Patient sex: M
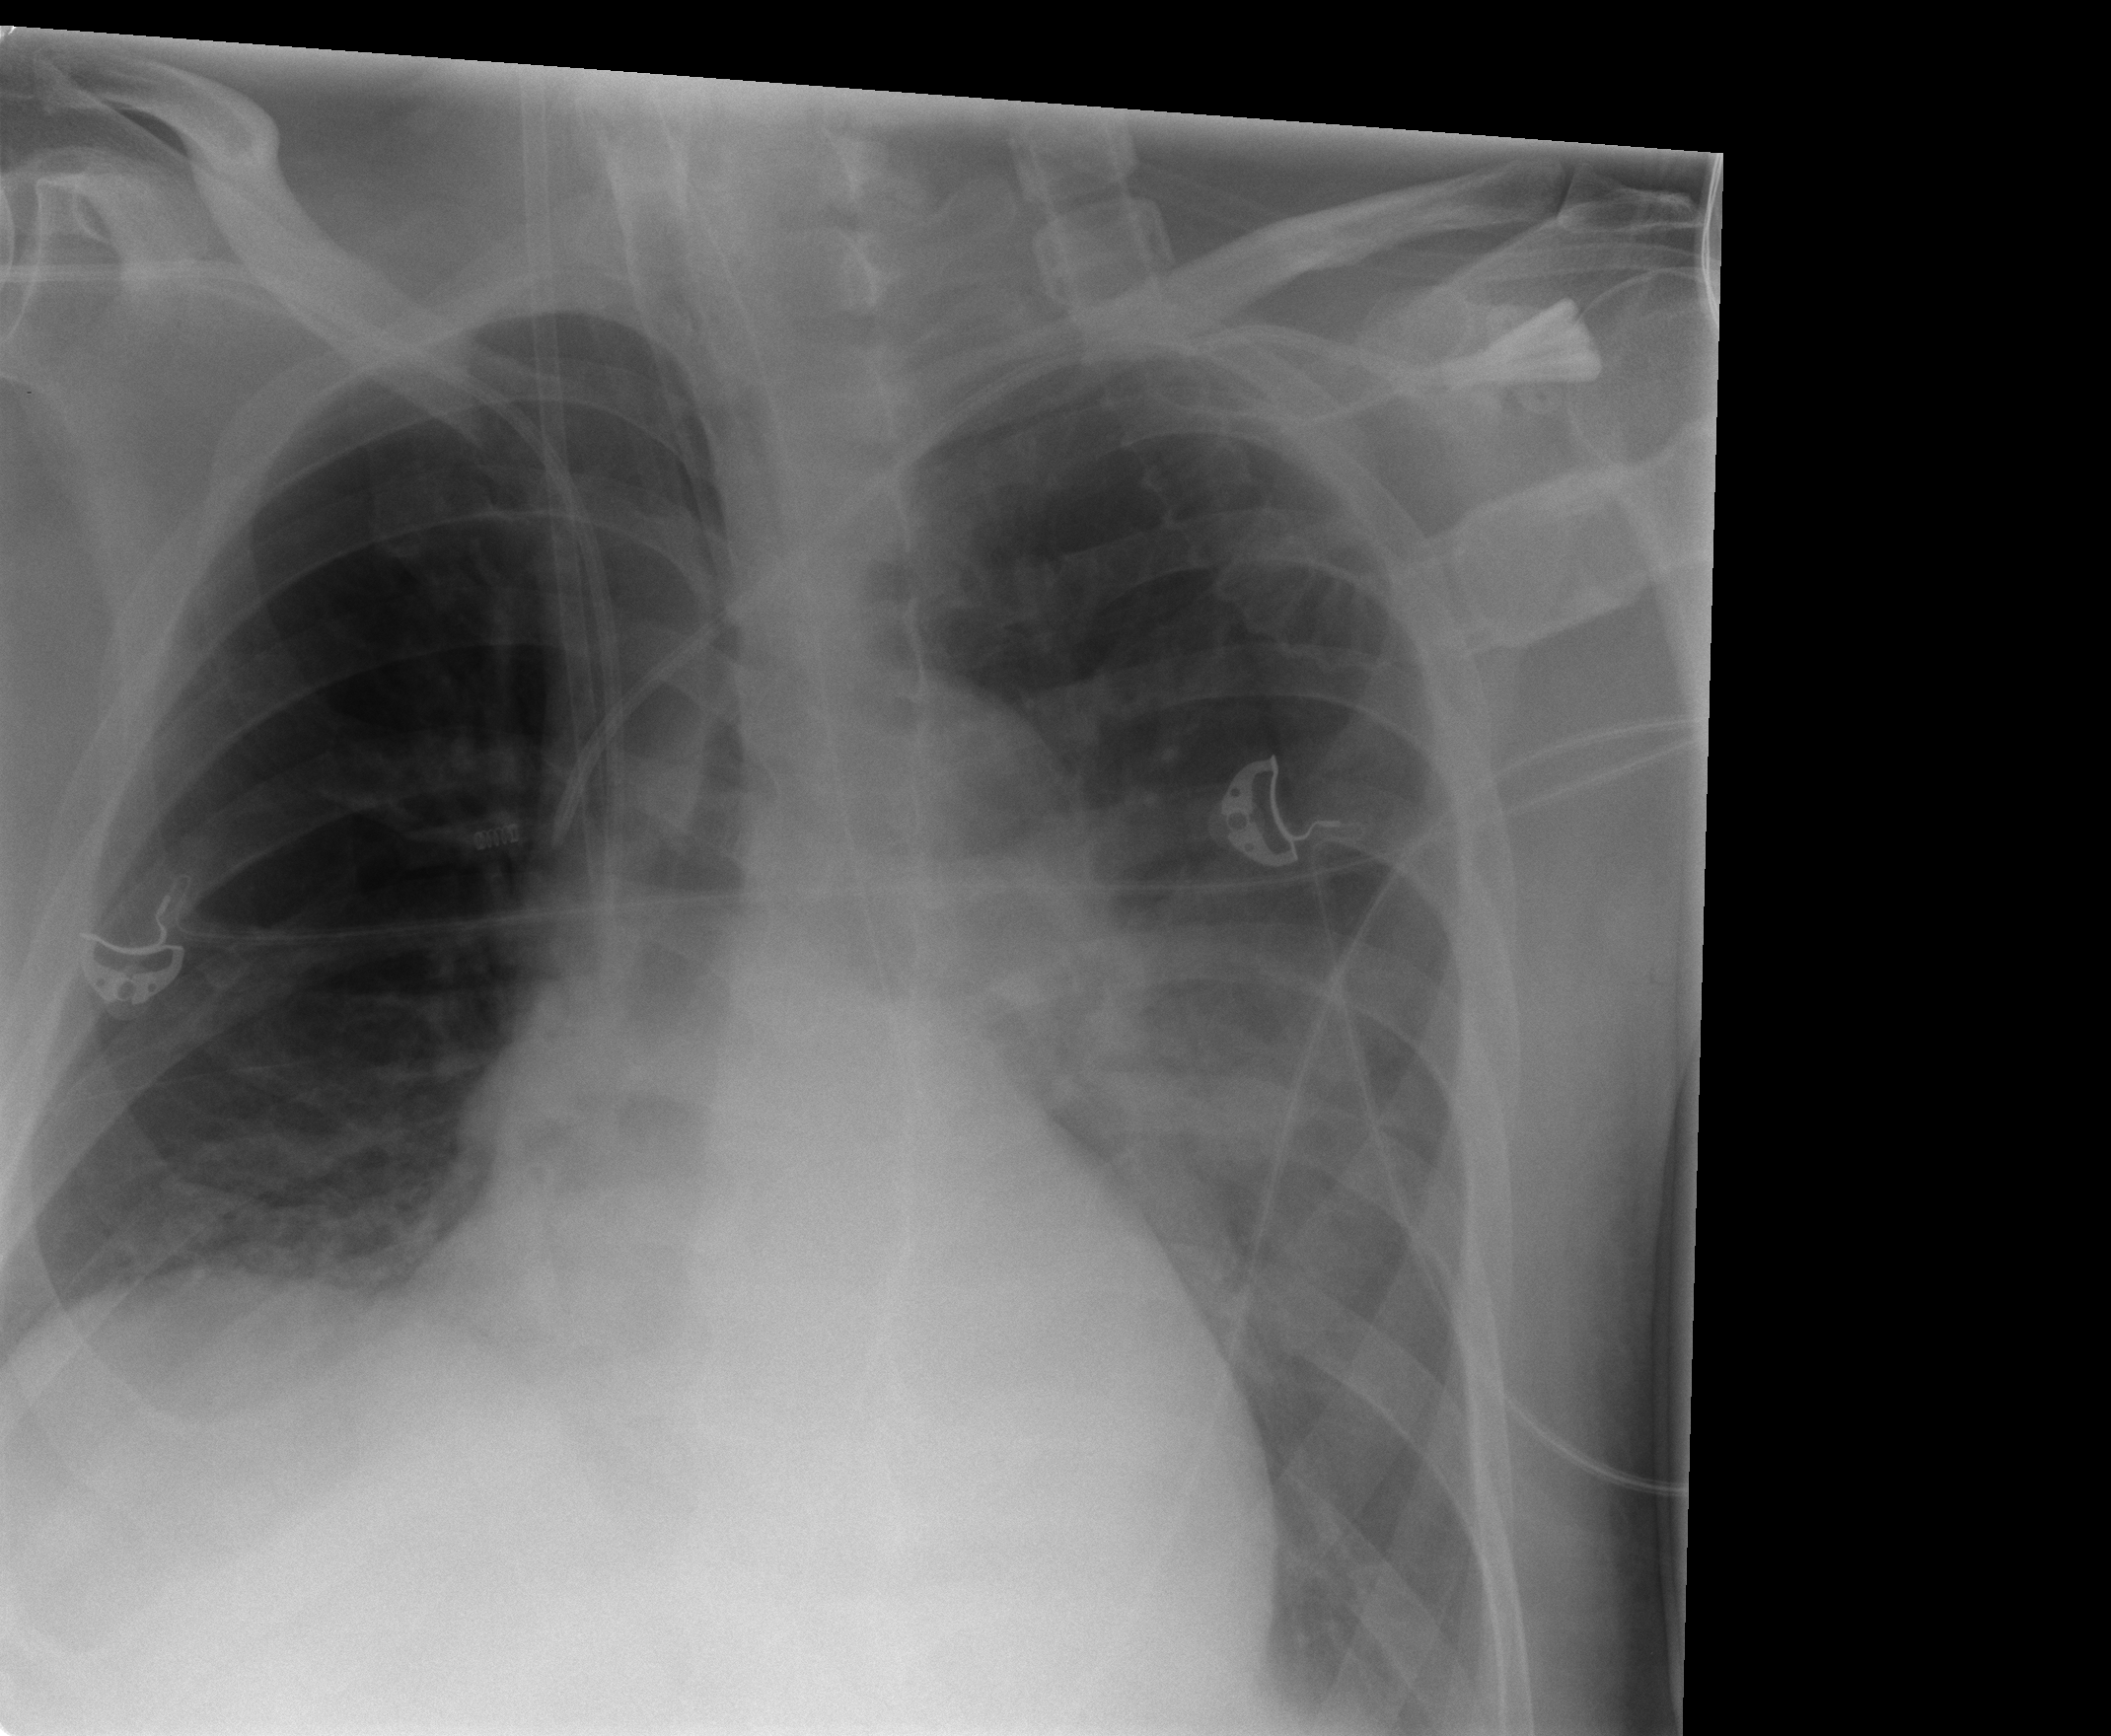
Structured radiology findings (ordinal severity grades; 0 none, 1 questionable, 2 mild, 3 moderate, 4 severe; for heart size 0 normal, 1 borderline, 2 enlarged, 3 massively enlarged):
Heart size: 0
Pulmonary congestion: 2
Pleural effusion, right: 0
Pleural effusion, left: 1
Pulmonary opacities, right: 1
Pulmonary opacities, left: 1
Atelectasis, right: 0
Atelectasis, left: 0